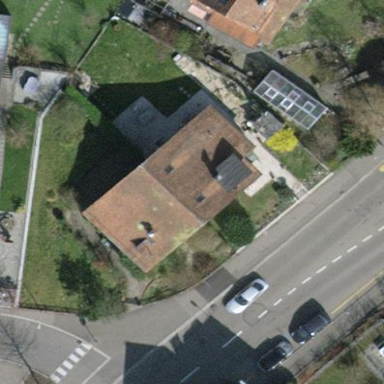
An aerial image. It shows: Semidetached house.